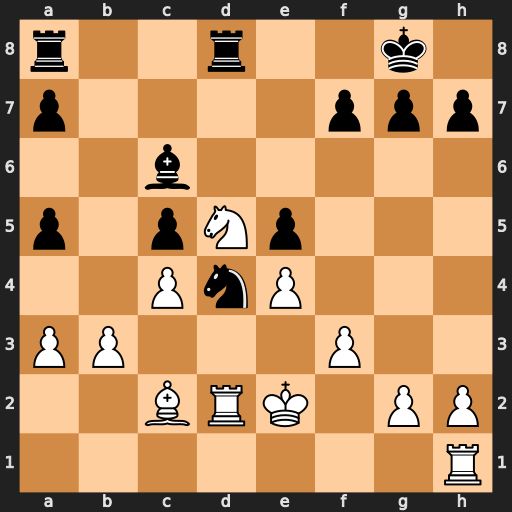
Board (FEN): r2r2k1/p4ppp/2b5/p1pNp3/2PnP3/PP3P2/2BRK1PP/7R
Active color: w
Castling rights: -
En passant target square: -
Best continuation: Rxd4 exd4 Ne7+ Kf8 Nxc6